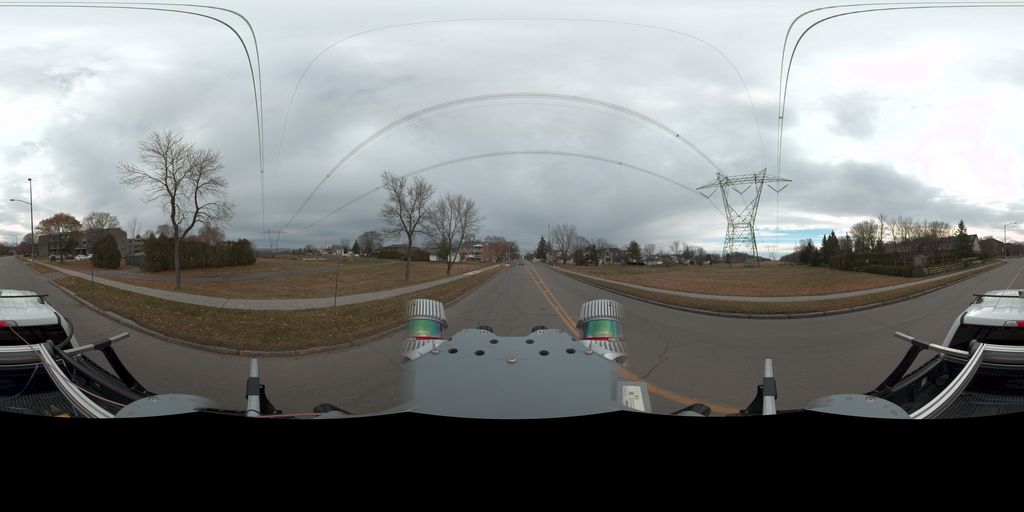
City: quebec_city